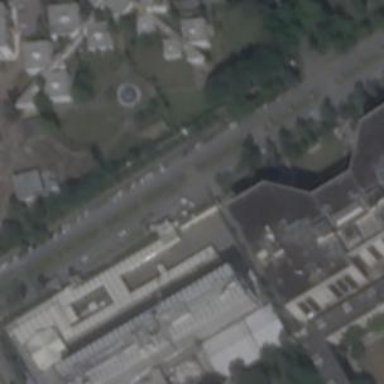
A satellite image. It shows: Hotel building.